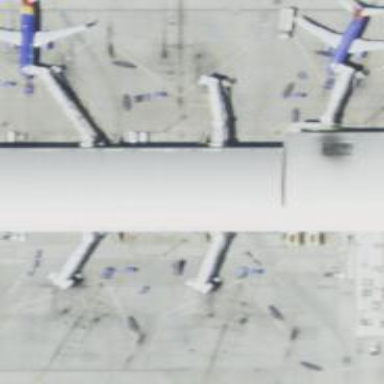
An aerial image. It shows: Information terminal.